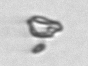
Label: detritus_transparent